Question: I am developing a program for a warehousing/shipping company with the following Data relationships. The skinny regarding the relationships below is that the warehouse receives raw materials(product) from various carriers(clients) and stores them until they are needed to be shipped to the manufacturing plant. When a shipment leaves the warehouse, the manufacturing facility must know which company each raw material originated from. Take a look at the following ERD.

EDIT: My relationships in text form.
shipment.rb
'''
has_many :product_shipments, :dependent => :destroy
has_many :products, :through => :product_shipments
'''
product_shipment.rb
'''
belongs_to :product
belongs_to :shipment
'''
product.rb
'''
has_many :product_shipments
has_many :shipments, :through => :product_shipments, :dependent => :destroy
belongs_to :client
'''
client.rb
'''
has_many :products, :dependent => :destroy
'''
I'm having trouble generating the queries in a manner that's formatted the way the requirements demand. The shipment report takes a date and must iterate through each client and list the products shipped to the manufacturing facility on that given date. It needs to be generated dynamically and formatted like the following.
'''
Shipment Date: 2013-01-01
Client: 12 Name: ACME Widget Co
Product Name | Product Code | Qty Shipped
_________________________________________
nuts & bolts | gj-3423 | 25
steel sheet | 4g-2394 | 10
dc Motor | cj-c213 | 4
Client: 14 Name: Blah Blah, Inc
Product Name | Product Code | Qty Shipped
_________________________________________
spacers | gj-3423 | 15
epoxy | 4g-2394 | 10
dc Motor | 24-gj19 | 6
Client: 15 Name: Sample Co, Inc
Product Name | Product Code | Qty Shipped
_________________________________________
hot roll 48 | cg-3423 | 15
welding wir | 4g-2394 | 10
dc Motor | c2-1241 | 6
.
.
.
.
'''
The problem is generating Queries using ActiveRecord. It's easy to grab the shipments and products for a given date for ex below. It is not easy to grab the original client that the raw material originated from, then iterate through shipments to the manufacturing facility for that client dynamically.
UPDATE: I am now able to group clients and shipments like above. Now I need to exclude clients where they DON'T have a shipment on the date specified. The below, although somewhat correct, still gives the dreaded O(n) query. Here is what I have.
'''
@clients = Client.includes(:products => :shipments)
@clients.each do |c|
puts c.name
c.products.each do |p|
p.shipments.where("ship_date like '#{@ship_date.strftime("%Y-%m-%d")}%'").each do |s|
s.product_shipments.joins(:product).each do |ps|
puts s.bill_of_lading + " " + ps.product_id.to_s + " " + ps.product.product_name.to_s + " " + ps.product.product_code + " " +ps.qty_shipped.to_s + " " + s.ship_date.to_s
end
end
end
end
'''
My issue is how do I organize the query to start with clients and then list products shipped on '2012-06-30. The query gets wacko from that perspective. I am unsure how to generate a query with active record when the relationship is that far removed.
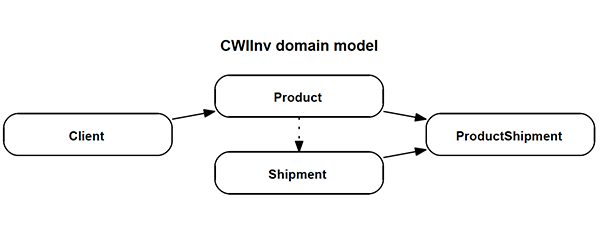
Answer: Here's how I did it. Maybe not the best way to do it but it's close. Thanks for @charlysisto for sending me in the right direction with easy loading the relationships. I still get a O(n) on the join query for the lookup table, but could be worse. Any refinements please comment so I can improve the answer.
'''
@clients = Client.order("clients.id ASC").includes(:products => :shipments).where("shipments.ship_date like '#{ship_date}'")
@clients.each do |c|
puts c.name
c.products.each do |p|
p.shipments.each do |s|
s.product_shipments.joins(:product).each do |ps|
puts shipment and products stuff
end
end
end
'''